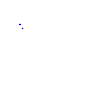
Particle: kaon